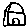
Label: house